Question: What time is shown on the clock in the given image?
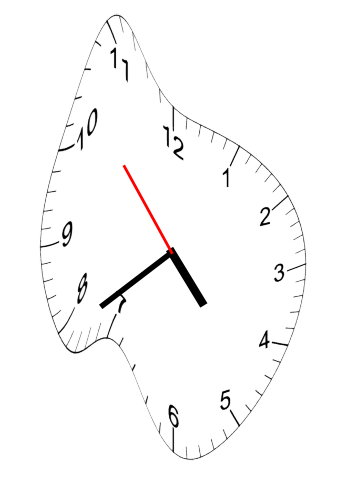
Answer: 04:38:53